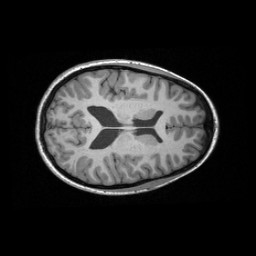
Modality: T1w
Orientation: axial
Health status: healthy
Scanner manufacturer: siemens
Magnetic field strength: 3 T
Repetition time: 2.3 s
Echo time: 0.00287 s